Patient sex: M
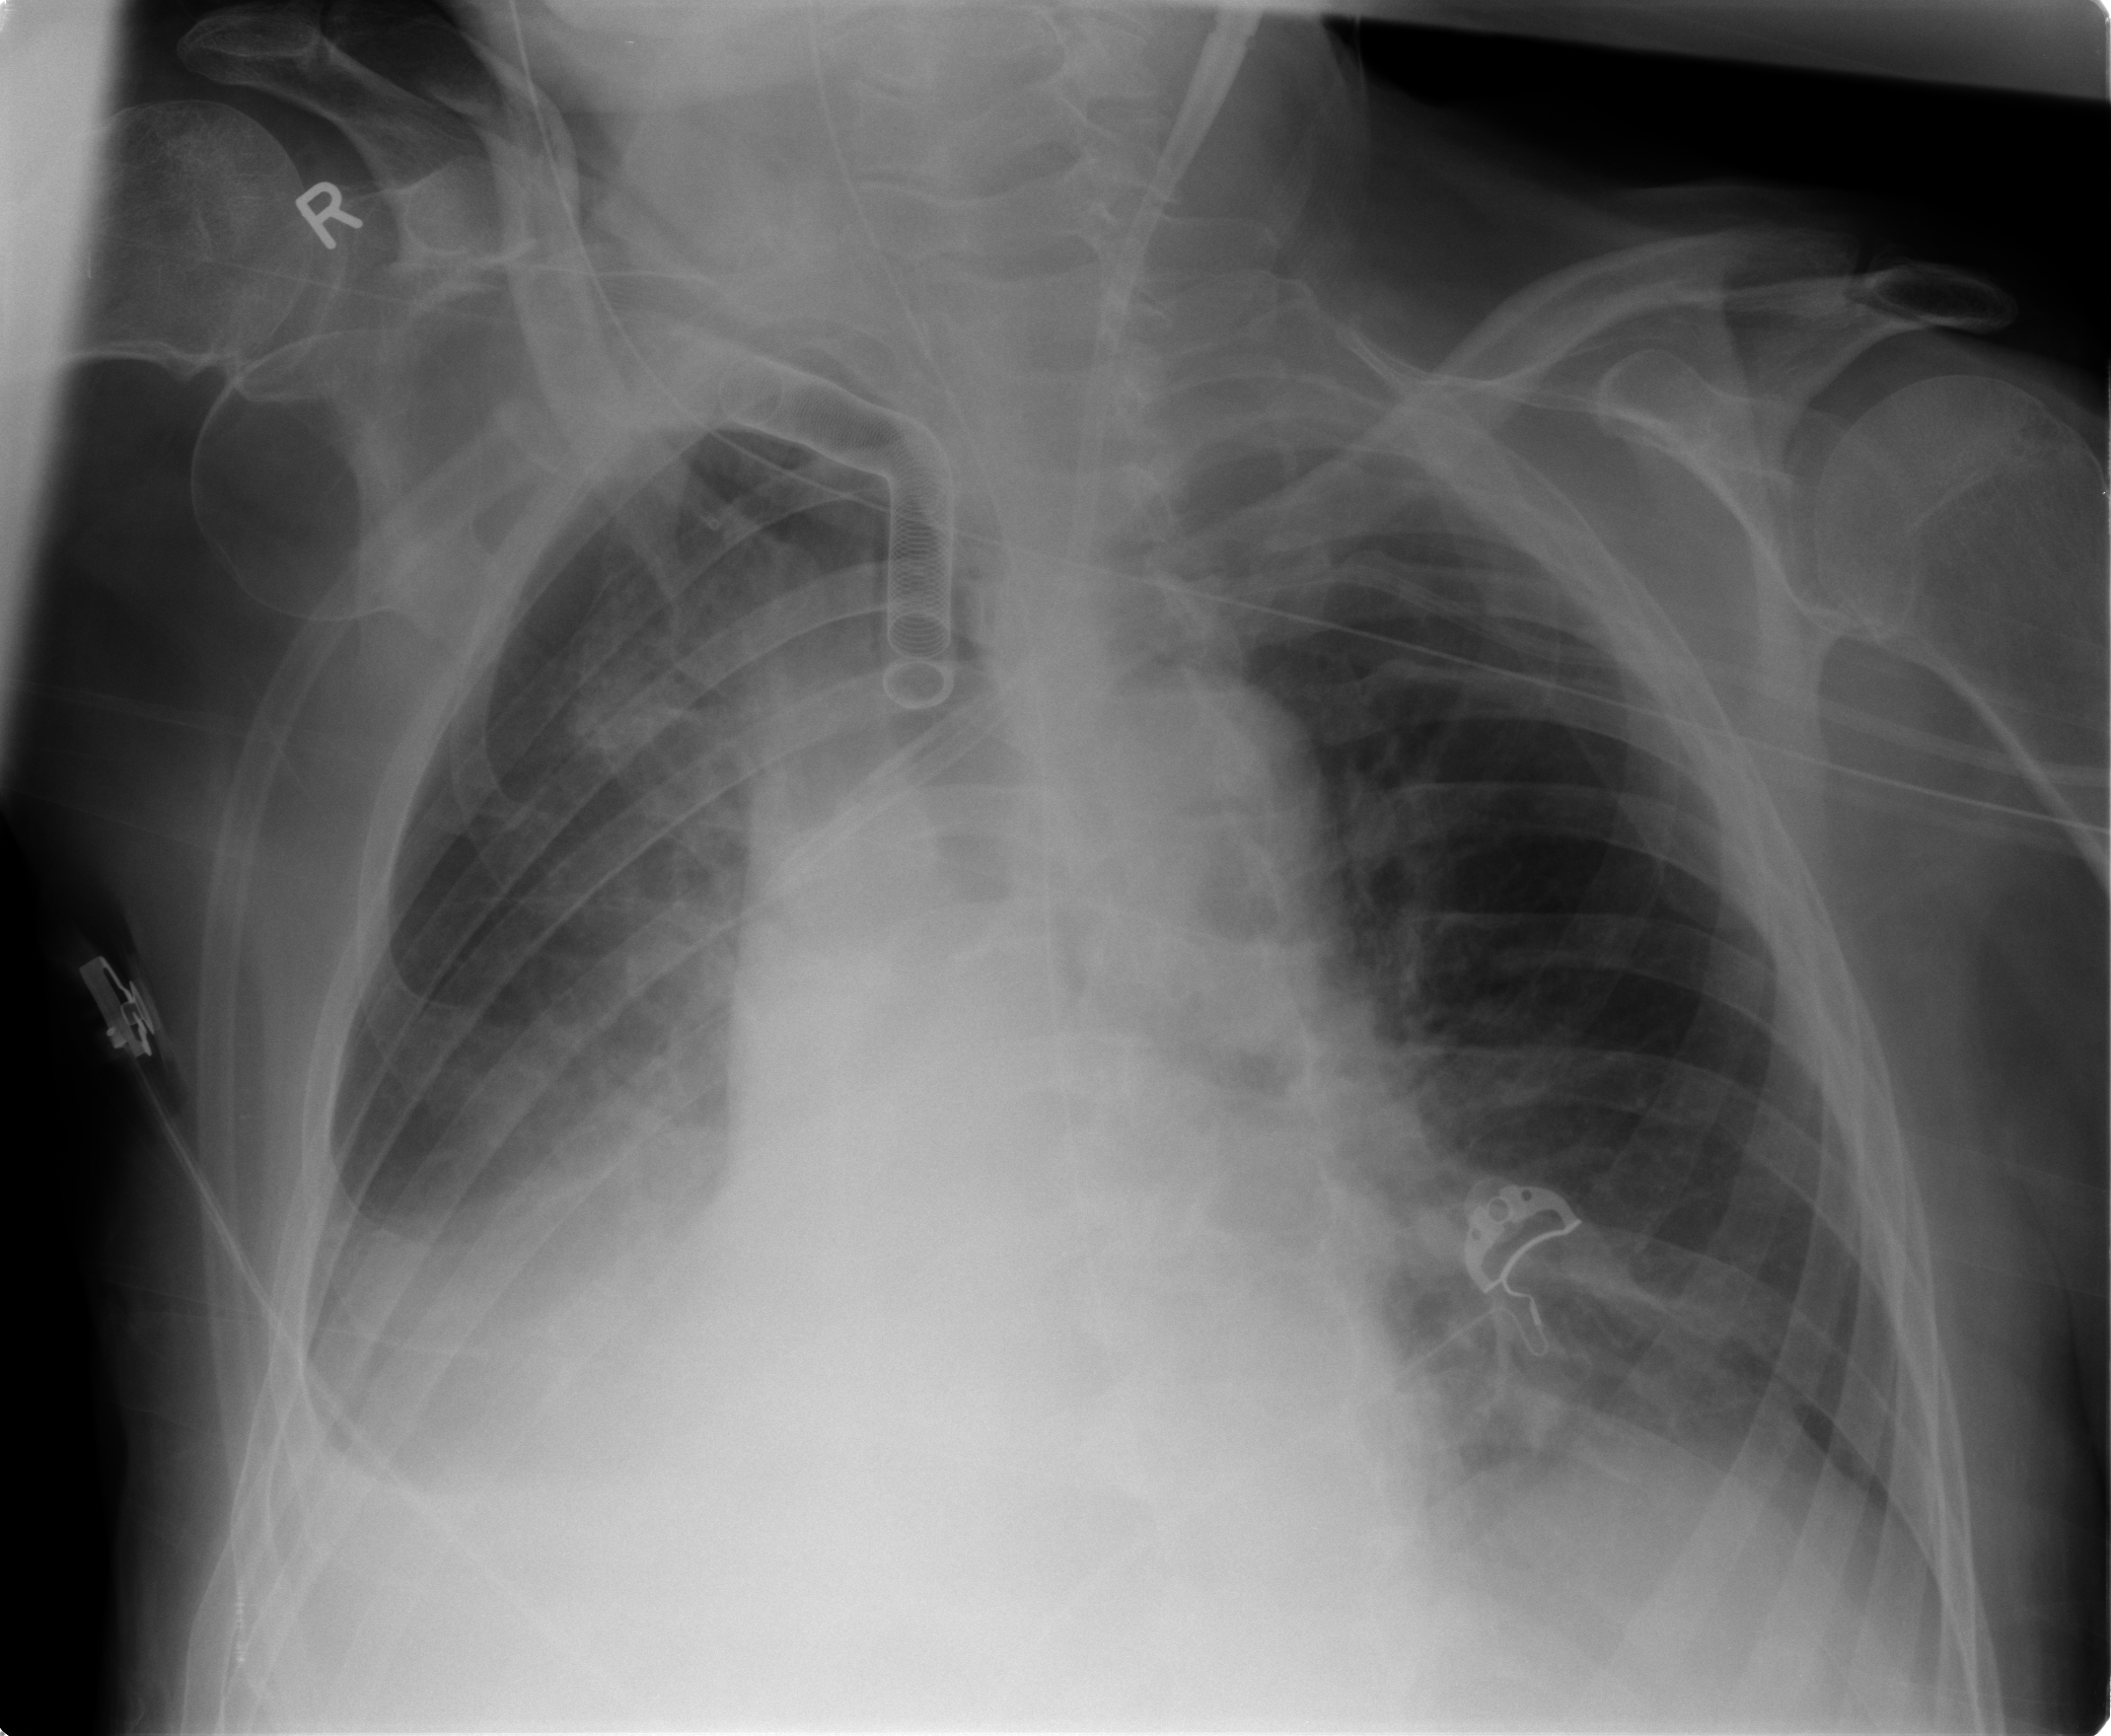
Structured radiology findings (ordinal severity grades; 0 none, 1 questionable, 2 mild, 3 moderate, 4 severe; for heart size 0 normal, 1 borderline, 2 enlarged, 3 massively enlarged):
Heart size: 1
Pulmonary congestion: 0
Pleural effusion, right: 0
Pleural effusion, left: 0
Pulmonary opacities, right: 3
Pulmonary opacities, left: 1
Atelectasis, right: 2
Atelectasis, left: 2